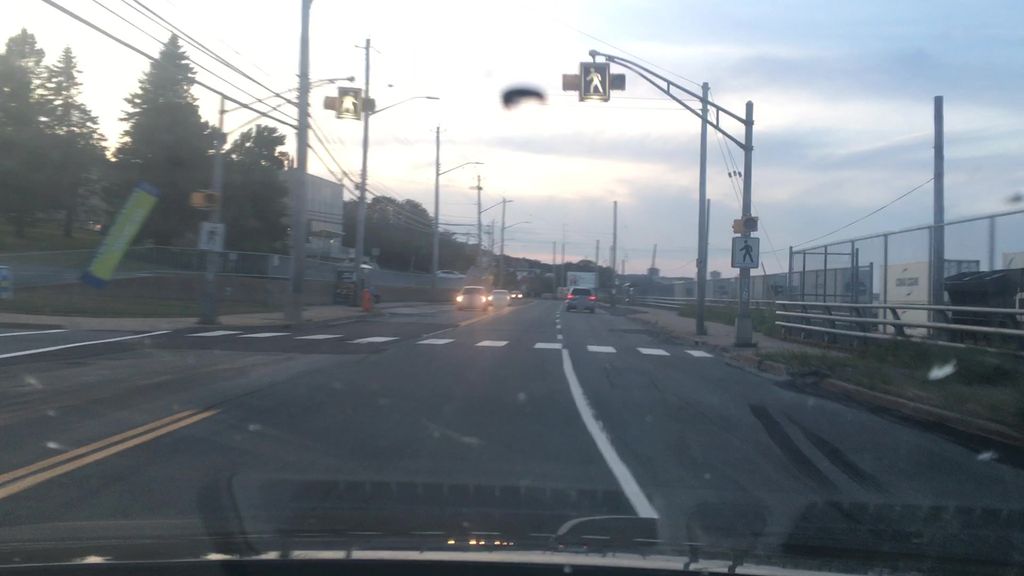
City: halifax